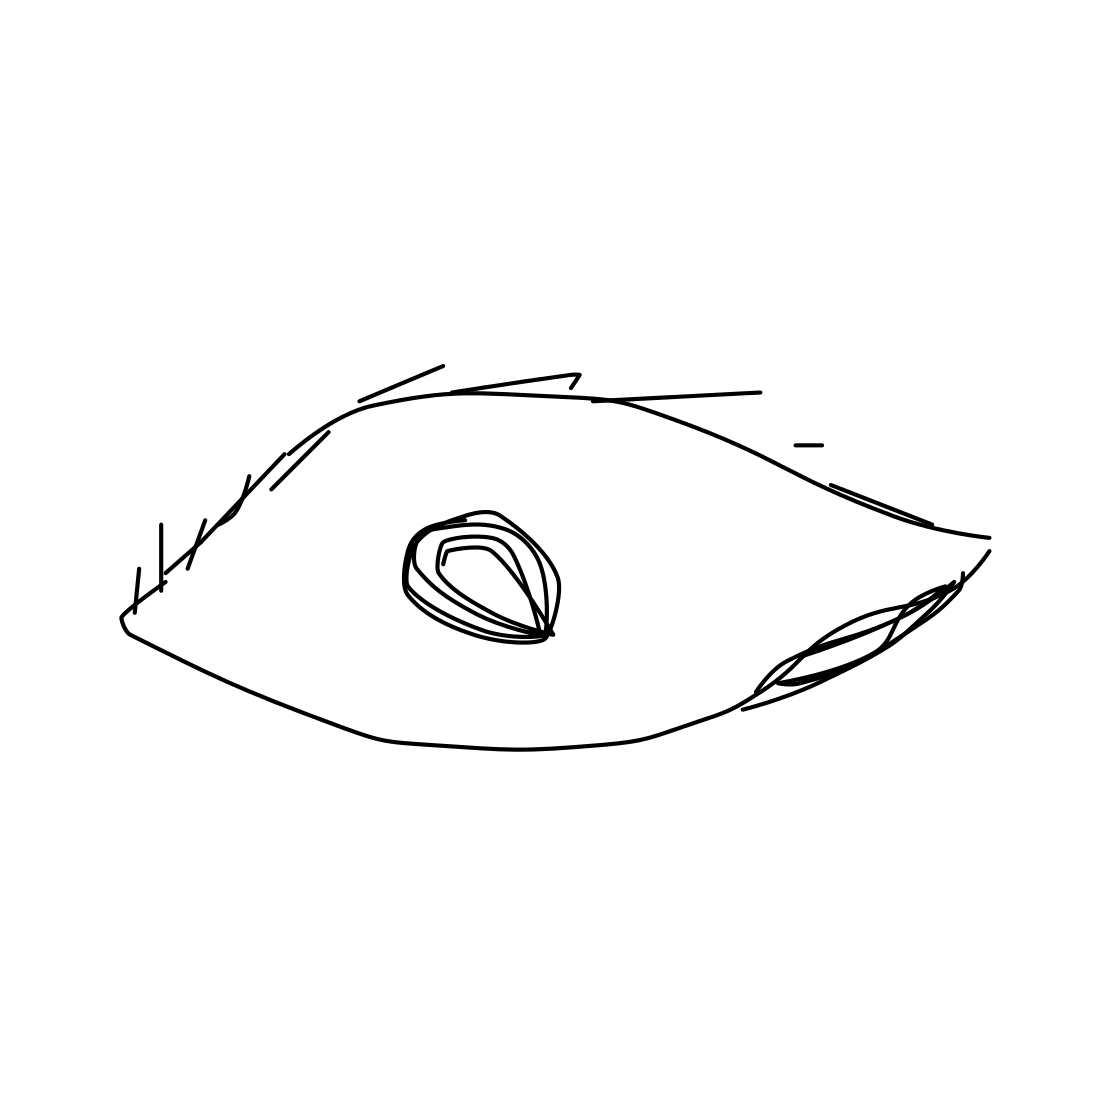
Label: eye